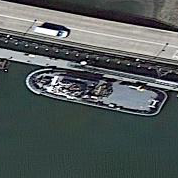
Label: civil